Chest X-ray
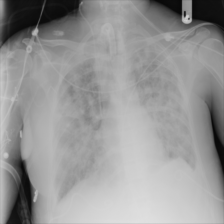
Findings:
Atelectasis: negative
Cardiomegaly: negative
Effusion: negative
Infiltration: negative
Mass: negative
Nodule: negative
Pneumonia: negative
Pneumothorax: negative
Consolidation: negative
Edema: negative
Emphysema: negative
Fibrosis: negative
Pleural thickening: negative
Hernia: negative